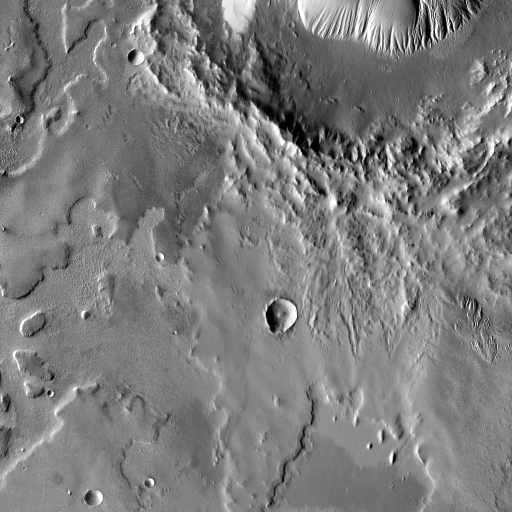
Crater classes present: Background, Other, Buried, Secondary